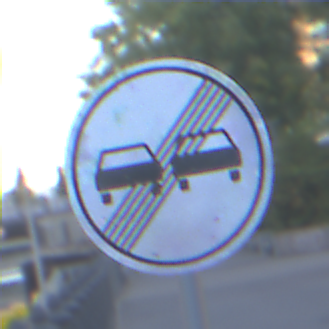
Verkehrszeichen: EndeUeberholverbot
Umgebung: Outdoor, Urban
Tageszeit: SunriseSunset
Wetter: Clear
Licht: Natural
Jahreszeit: NotSpecified
Kontrast: LowContrast